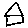
Label: house